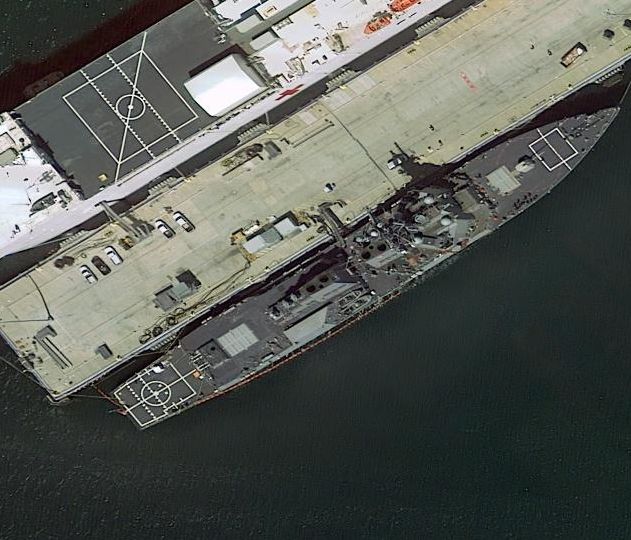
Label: Arleigh_Burke-class_destroyer